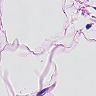
Metastatic tissue present: no